Question: I'm trying to make a little flashcard quiz game and I'm trying to implement a feature where someone can enter text into an input area and after they press enter the word "Correct" or "Incorrect" is flashed on the screen for 1 second before the input area is blank and the next question get loaded.
Here is a visual of what I am doing:

In particular, this is the HTML code that generates the input text area below:
'''
<form id="answers">
<input type="text" name="inputtext" id="answer" style="width: 100%; height: 30px;" placeholder="Enter your answer..." onkeyup="checkAnswer(this,event);" autofocus><br>
</form>
'''
This is the JSON file which is saved as: questionsAndAnswersItalian.json
'''
[{"q":"What is the word for 'where' in Italian?","a":"Dove"},
{"q":"What is the word for 'when' in Italian?","a":"Quando"},
{"q":"What is the word for 'why' in Italian?","a":"Perche"}]
'''
This is the javascript code that I've written which isn't working:
'''
var jsonUrl = "questionsAndAnswersItalian.json";
var qs;
var numCards;
var maxIndex;
function checkAnswer(input, event){
if(event.keyCode == 13){
var answer = document.getElementById("answer").value.toLowerCase();
var questionNumber = 0;
for(var i = 0; i<jsonUrl.length; i++){
if(answer == jsonUrl[questionNumber]["a"].toLowerCase()){
setTimeout(correct_input, 1000);
input.value = "";
}else{
setTimeout(incorrect_input, 1000);
input.value = "";
}
questionNumber++;
}
}
}
function correct_input(){
input.value = "Correct!";
}
function incorrect_input(){
input.value = "Incorrect!";
}
function init() {
$.getJSON(jsonUrl, function(jsonObject) {
qs = jsonObject;
numCards = qs.length;
maxIndex = numCards-1;
displayCard();
});
}
'''
The functions aren't working as I expected them to and I was wondering if someone could tell me where I am going wrong.
If you need more information to understand what I'm doing here please do not hesitate to ask!
Any help or advice would be much appreciated!
Thank you.
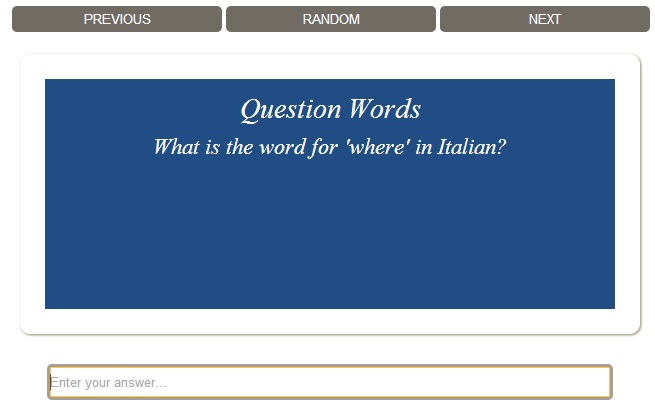
Answer: In this part :
'''
for(var i = 0; i<jsonUrl.length; i++){
if(answer == jsonUrl[questionNumber]["a"].toLowerCase()){
setTimeout(correct_input, 1000);
input.value = "";
}else{
setTimeout(incorrect_input, 1000);
input.value = "";
}
questionNumber++;
}
'''
You are looping through a String (jsonUrl), not your jsonObject. Use 'qs' instead.
Here's a jquery code that works :
'''
$('#answer').keyup(function(event) {
var code = event.keyCode || event.which;
if (code == 13) {
var answer = $(this).val().toLowerCase();
var goodAnswer = qs[currentCard].a.toLowerCase();
if (answer == goodAnswer) {
setTimeout(correct_input, 1000);
}
else {
setTimeout(incorrect_input, 1000);
}
$(this).val('');
}
});
'''
Declare 'var currentCard = null;' as global and set its value in 'displayCard()' where I suppose you do a random or something like that.
With this code you have to remove 'onkeyup="checkAnswer(this,event);"'.
<URL>